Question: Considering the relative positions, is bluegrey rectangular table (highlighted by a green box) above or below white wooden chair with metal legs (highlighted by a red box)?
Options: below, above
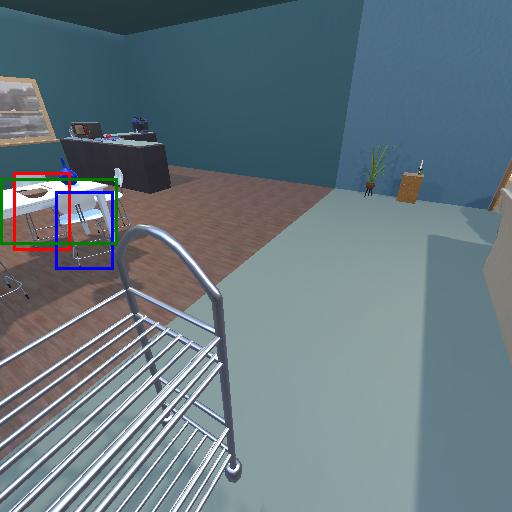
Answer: below